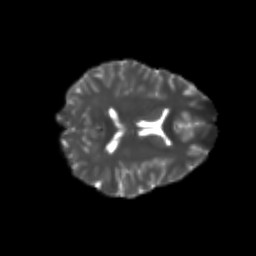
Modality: T2w
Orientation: axial
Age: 20
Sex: female
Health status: healthy
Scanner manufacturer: philips
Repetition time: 7.391 s
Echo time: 0.08599 s